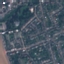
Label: Residential